Question: I'm working on c# project where I'm generating dynamic excel file from my gridview.
when I successfully generate the file it is converting all data into 'Genaral' type but I need that all excel file data into 'Text' format,
How can I do that? As I need to use this file further for reporting purpose and need 'Text' as type
Following is my excel file generation c# code :
'''
private void ExportGridView()
{
System.IO.StringWriter sw = new System.IO.StringWriter();
System.Web.UI.HtmlTextWriter htw = new System.Web.UI.HtmlTextWriter(sw);
// Render grid view control.
gvFiles.RenderControl(htw);
// Write the rendered content to a file.
string renderedGridView = sw.ToString();
File.WriteAllText(@"C: est\ExportedFile.xls", renderedGridView);
}
'''

I think I need to use 'Microsoft.Office.Interop.Excel' and I can specify Type also like to generate in 'Text'
Also I searched like we can generate it as a like html contain and make it excel something like that.
can anyone help me?
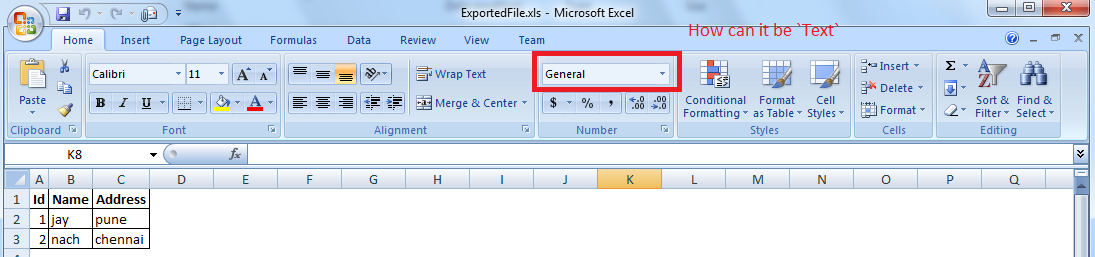
Answer: You can use 'Microsoft.Office.Interop.Excel'. Add a reference to it and add the following 'using' statement beside the other using statements.
'''
using Microsoft.Office.Interop.Excel;
'''
Modify the 'ExportGridView' method:
'''
private void ExportGridView()
{
var path = @"C: est\ExportedFile.xls";
System.IO.StringWriter sw = new System.IO.StringWriter();
System.Web.UI.HtmlTextWriter htw = new System.Web.UI.HtmlTextWriter(sw);
// Render grid view control.
gvFiles.RenderControl(htw);
// Write the rendered content to a file.
string renderedGridView = sw.ToString();
File.WriteAllText(path, renderedGridView);
UpdateFormat(path);
}
'''
Add the following method:
'''
private void UpdateFormat(string path)
{
var application = new Microsoft.Office.Interop.Excel.Application();
var doc = application.Workbooks.Open(path);
for (int i = 1; i <= doc.Worksheets.Count; i++)
{
Worksheet sheet = doc.Worksheets[i];
for (int j = 1; j <= sheet.Columns.Count; j++)
{
Range column = sheet.Columns[j];
column.NumberFormat = "@";
}
}
doc.Save();
doc.Close();
application.Quit();
}
'''